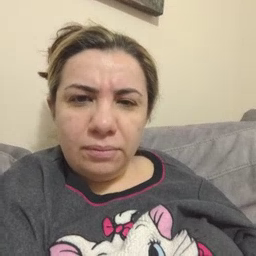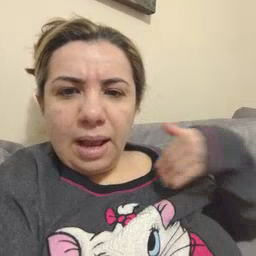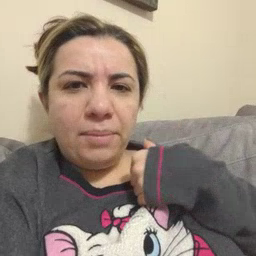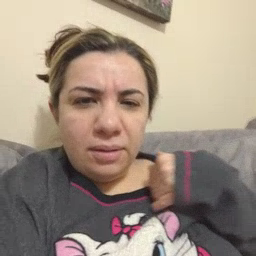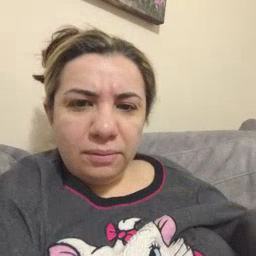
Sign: animal